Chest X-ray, PA view. Patient: 22 years old, sex F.
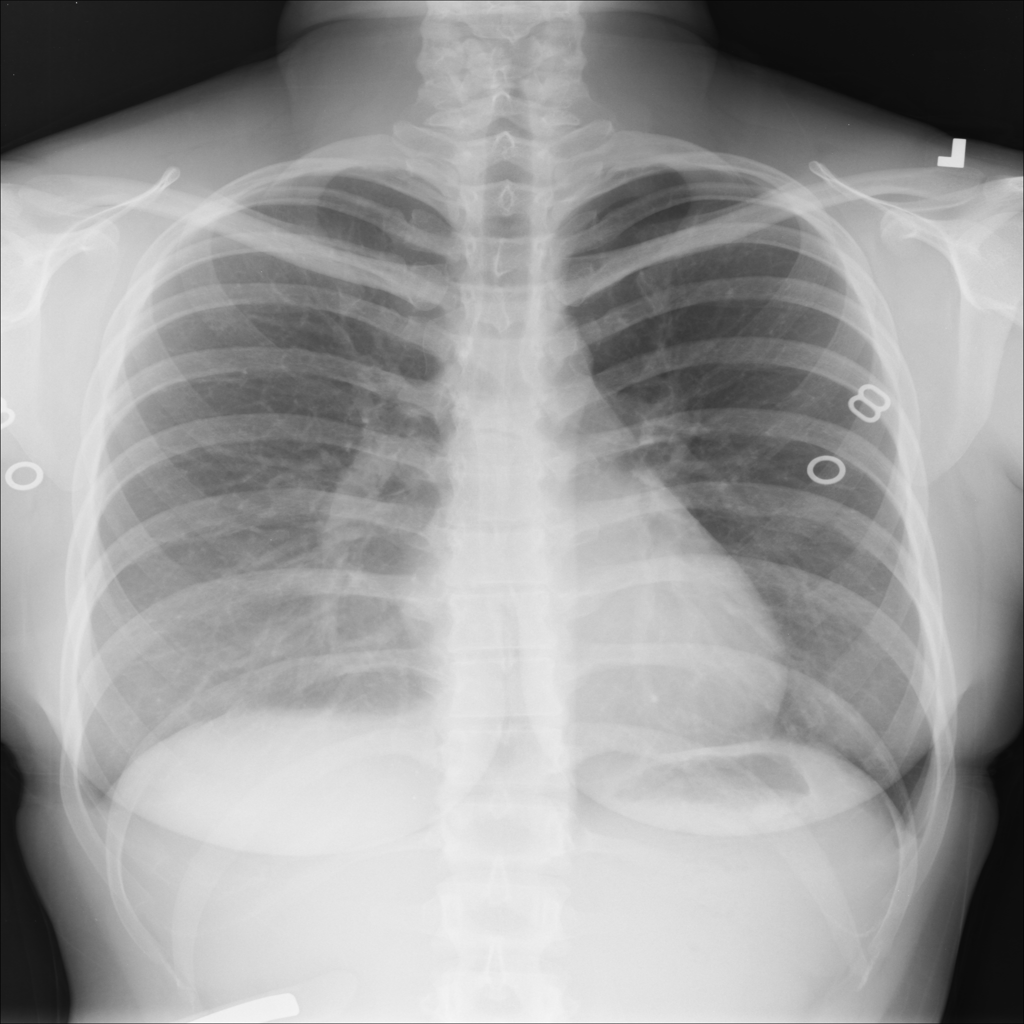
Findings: No Finding